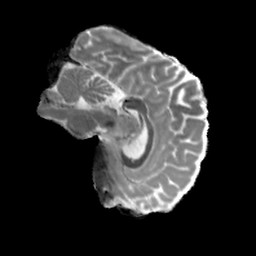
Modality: MD
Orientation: sagittal
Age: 26
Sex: female
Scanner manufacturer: siemens
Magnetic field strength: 6.98 T
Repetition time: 7.776 s
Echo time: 0.076 s